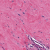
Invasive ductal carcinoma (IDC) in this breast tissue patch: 0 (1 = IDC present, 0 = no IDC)